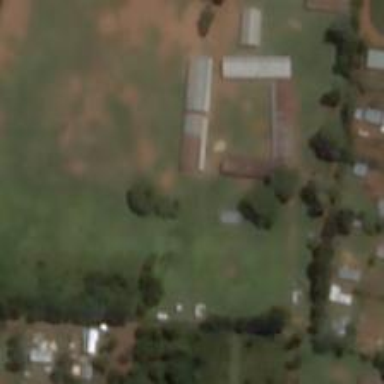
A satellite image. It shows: School.